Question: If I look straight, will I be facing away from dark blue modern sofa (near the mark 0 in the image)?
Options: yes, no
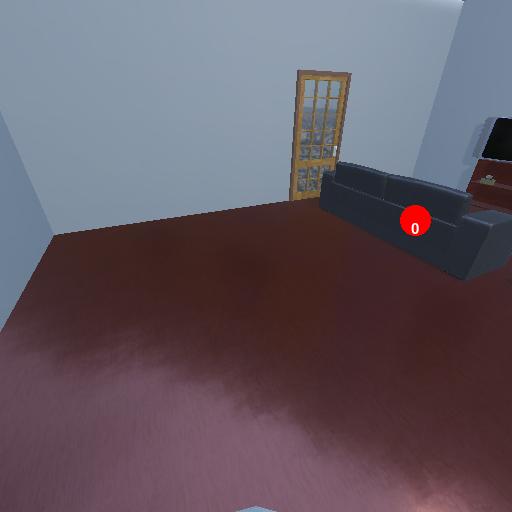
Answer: yes